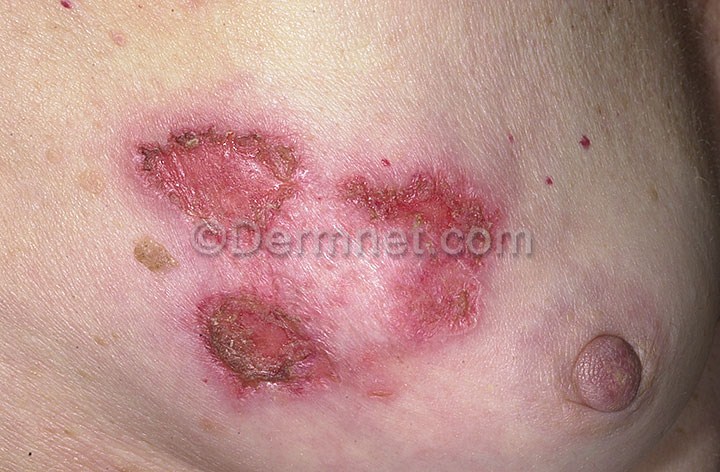
Disease: Actinic Keratosis Basal Cell Carcinoma and other Malignant Lesions